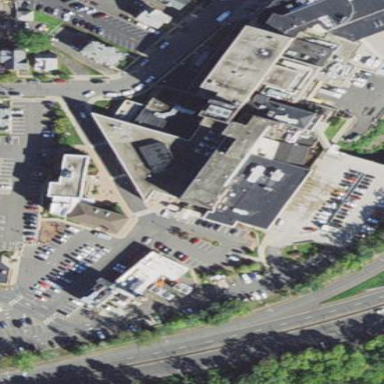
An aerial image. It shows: Hospital providing healthcare services.